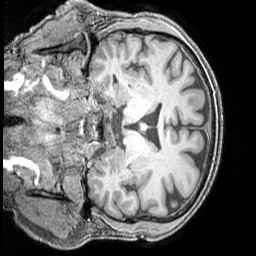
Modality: T1w
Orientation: coronal
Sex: male
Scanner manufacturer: siemens
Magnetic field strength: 3 T
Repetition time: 2.3 s
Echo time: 0.00226 s